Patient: sex F, age 56
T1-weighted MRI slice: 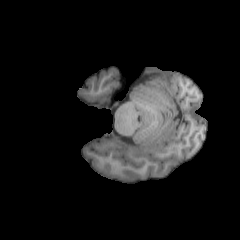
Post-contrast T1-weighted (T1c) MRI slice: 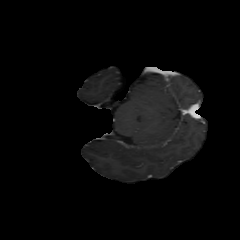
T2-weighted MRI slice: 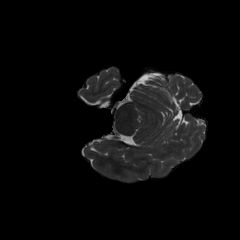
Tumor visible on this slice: no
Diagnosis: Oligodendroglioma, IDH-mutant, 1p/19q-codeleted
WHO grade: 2